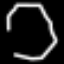
Label: octagon